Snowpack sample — Loveland Pass, Silver Plume, Colorado, USA (1/12/25, 11:40 AM MST)
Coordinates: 39.66, -105.88
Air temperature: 7 °F
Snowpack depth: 140 cm
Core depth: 10 cm
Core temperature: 41 °F
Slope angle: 11°, slope face: 30°
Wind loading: high
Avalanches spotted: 2
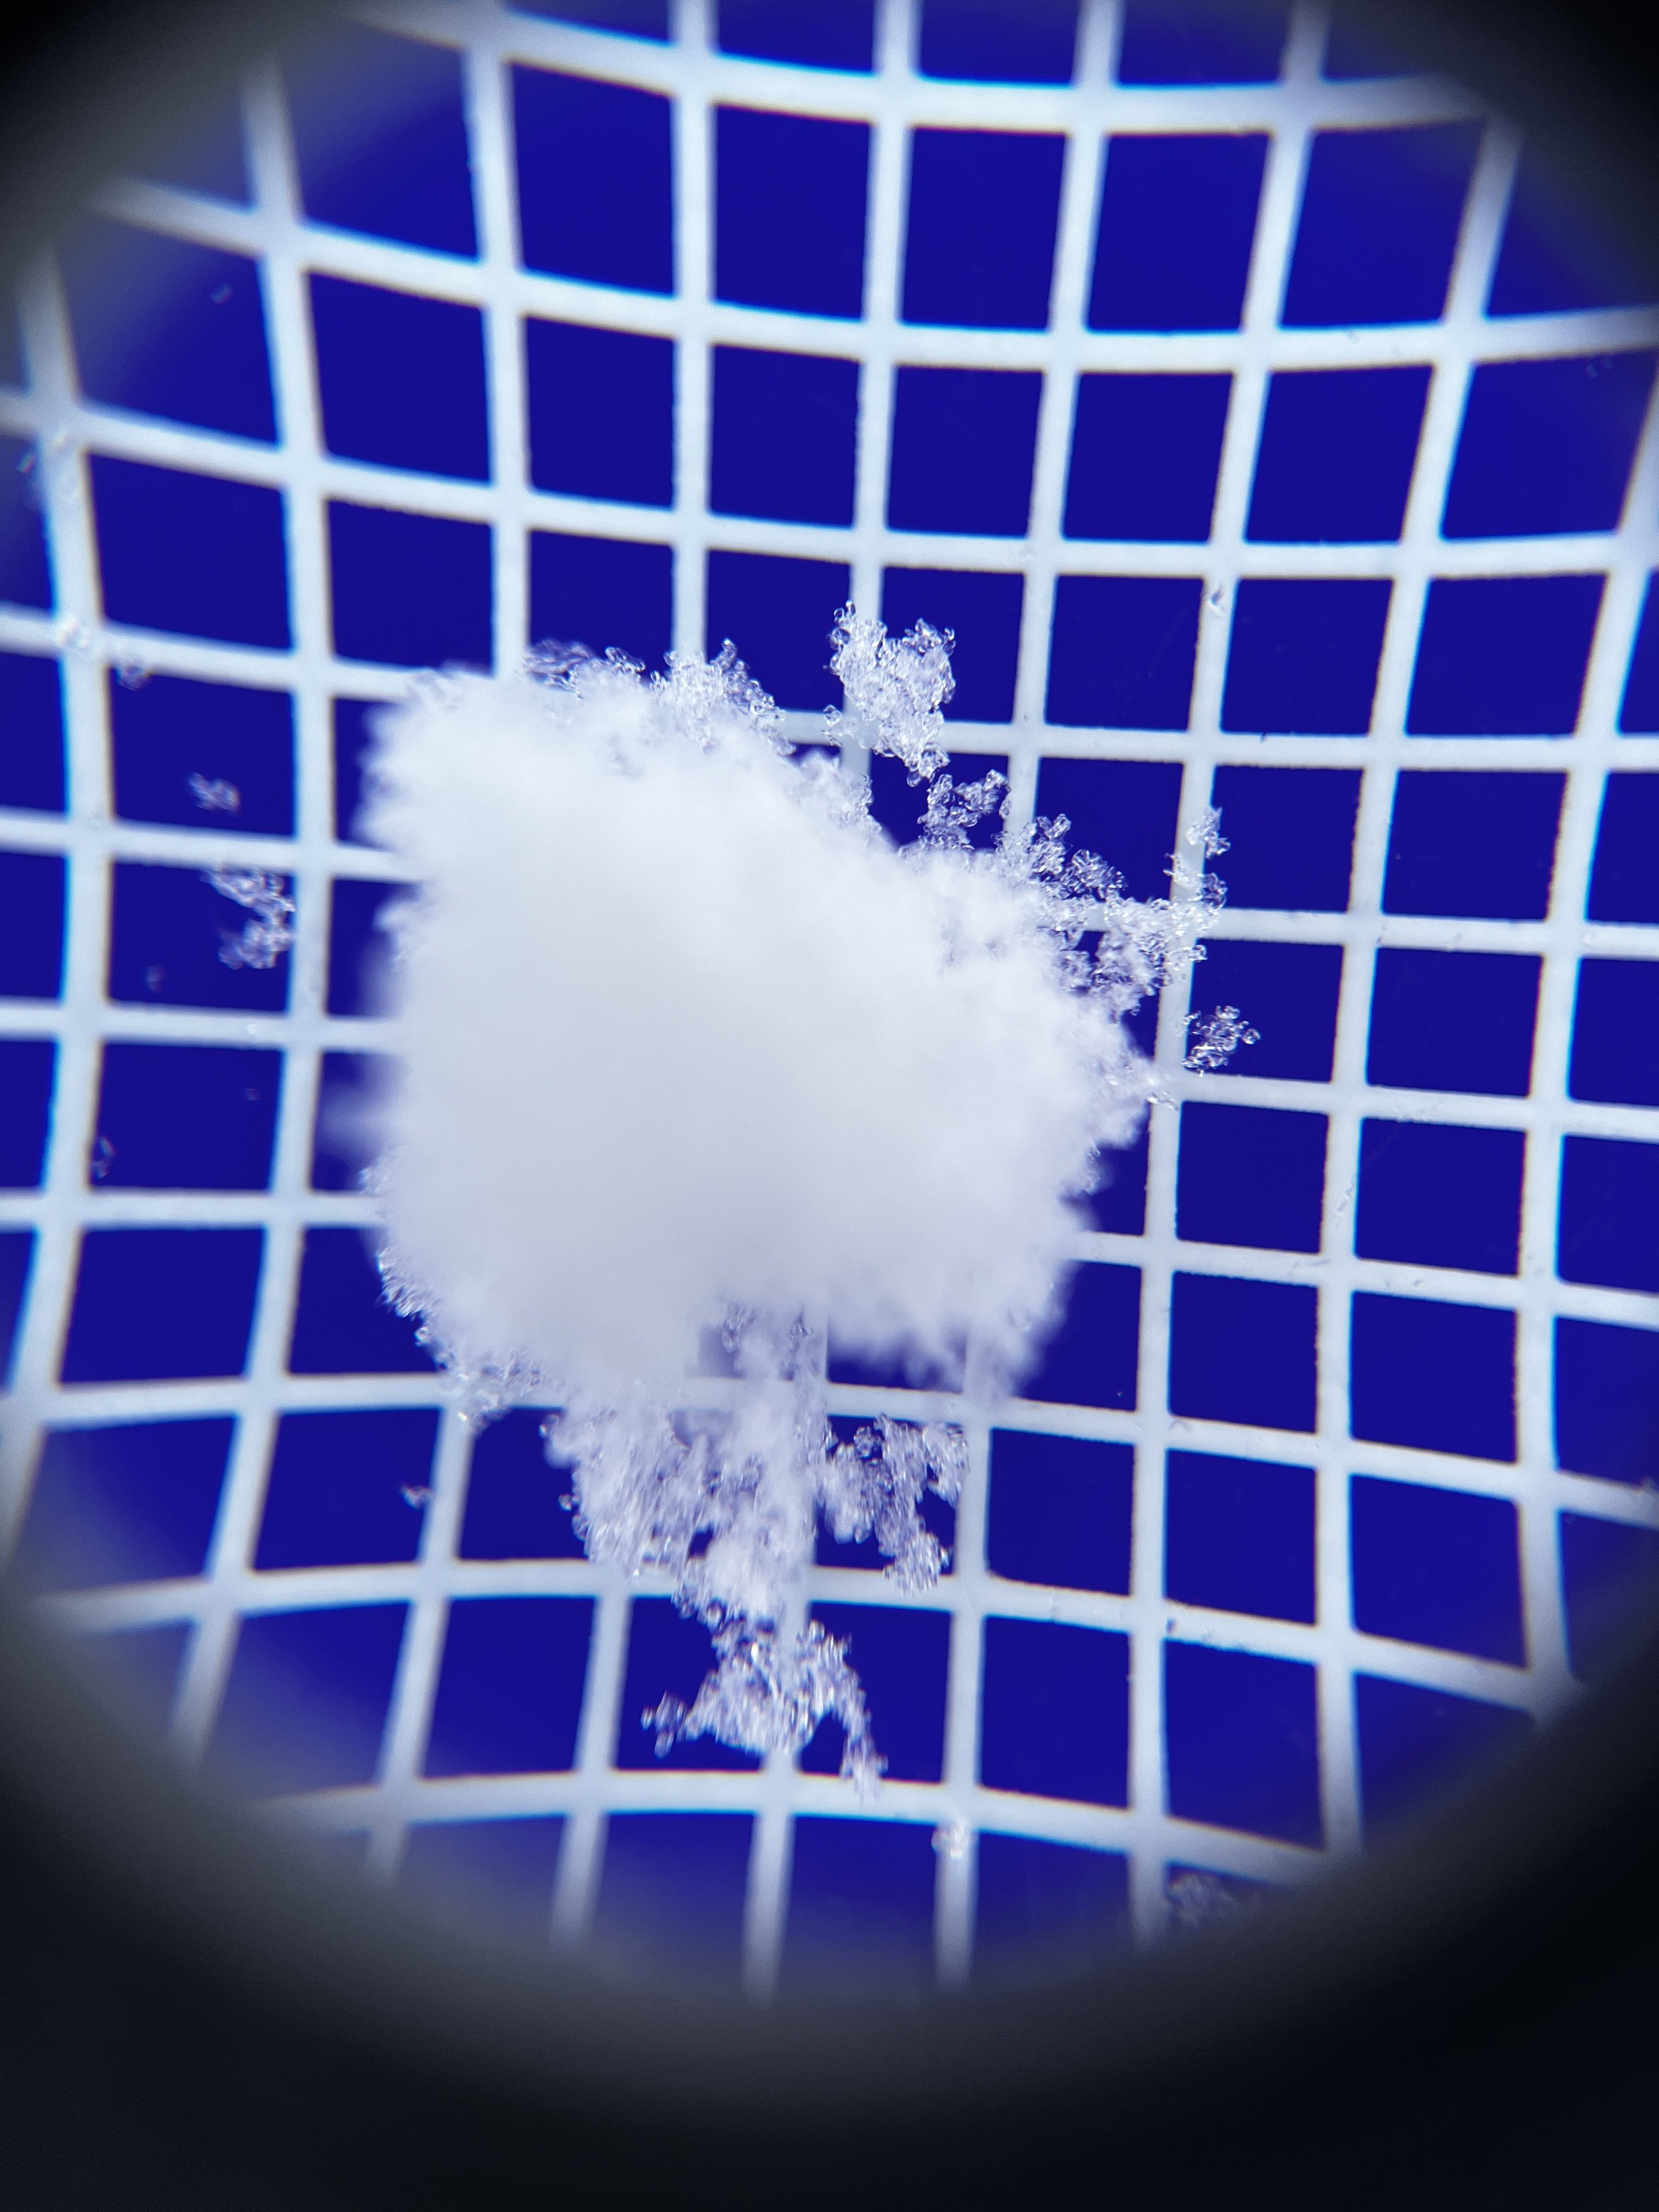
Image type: magnified_profile
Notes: Pilot using slightly modified coring method that took too large segment for snow profile picturing, advised not to use in higher level models. Two avalanche on south face nearby, partially cloudy with light snow in the last 24 hours. Lots of wind loading on eastern features.